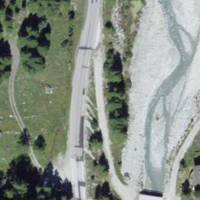
EUNIS habitat code: 55
Species observed at this site:
Dolycoris baccarum
Stauroderus scalaris
Nucifraga caryocatactes